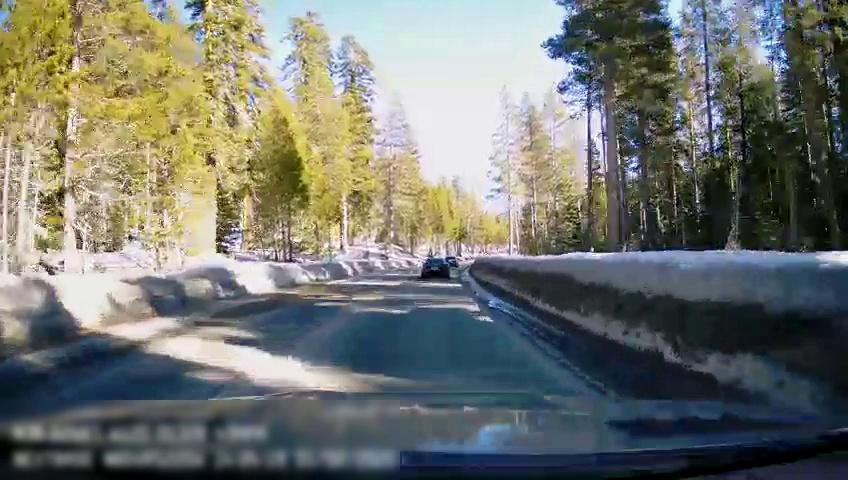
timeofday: Day
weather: Snowy
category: Drivable Space
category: Vehicles | Car
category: Vehicles | Car